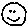
Label: smiley face